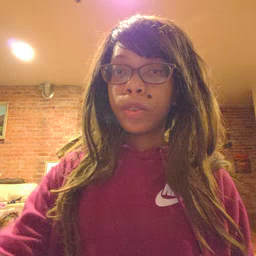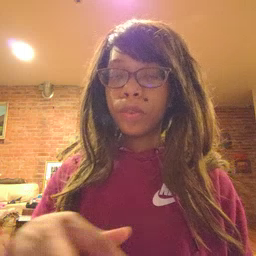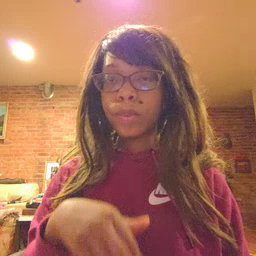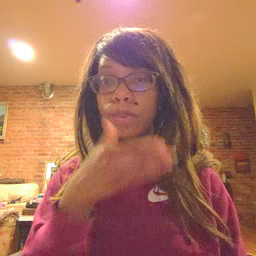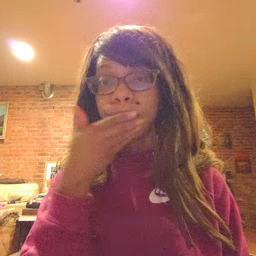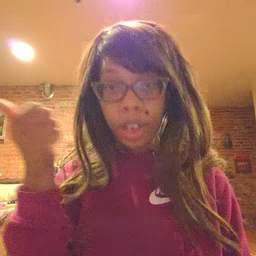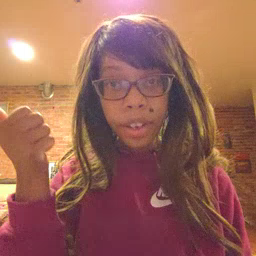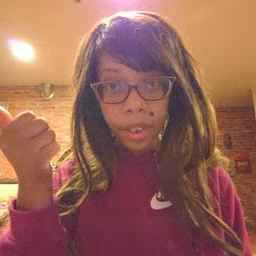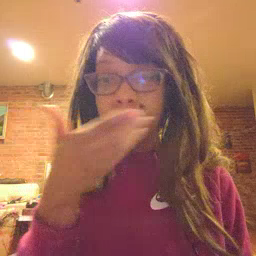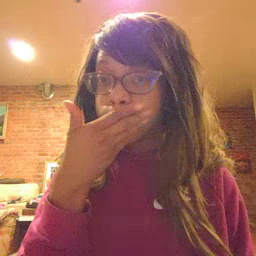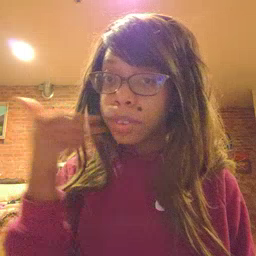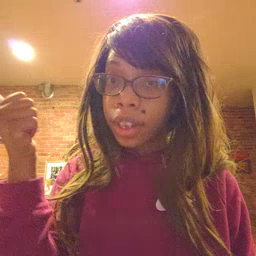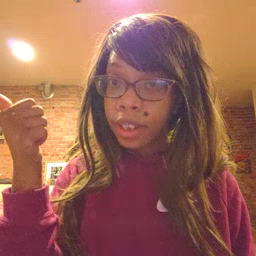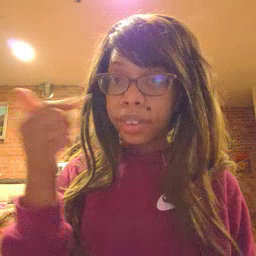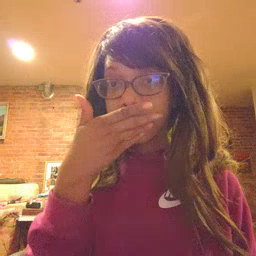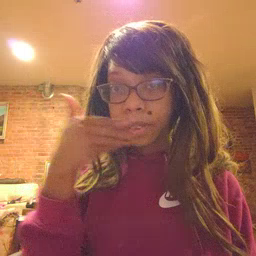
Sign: better